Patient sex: F
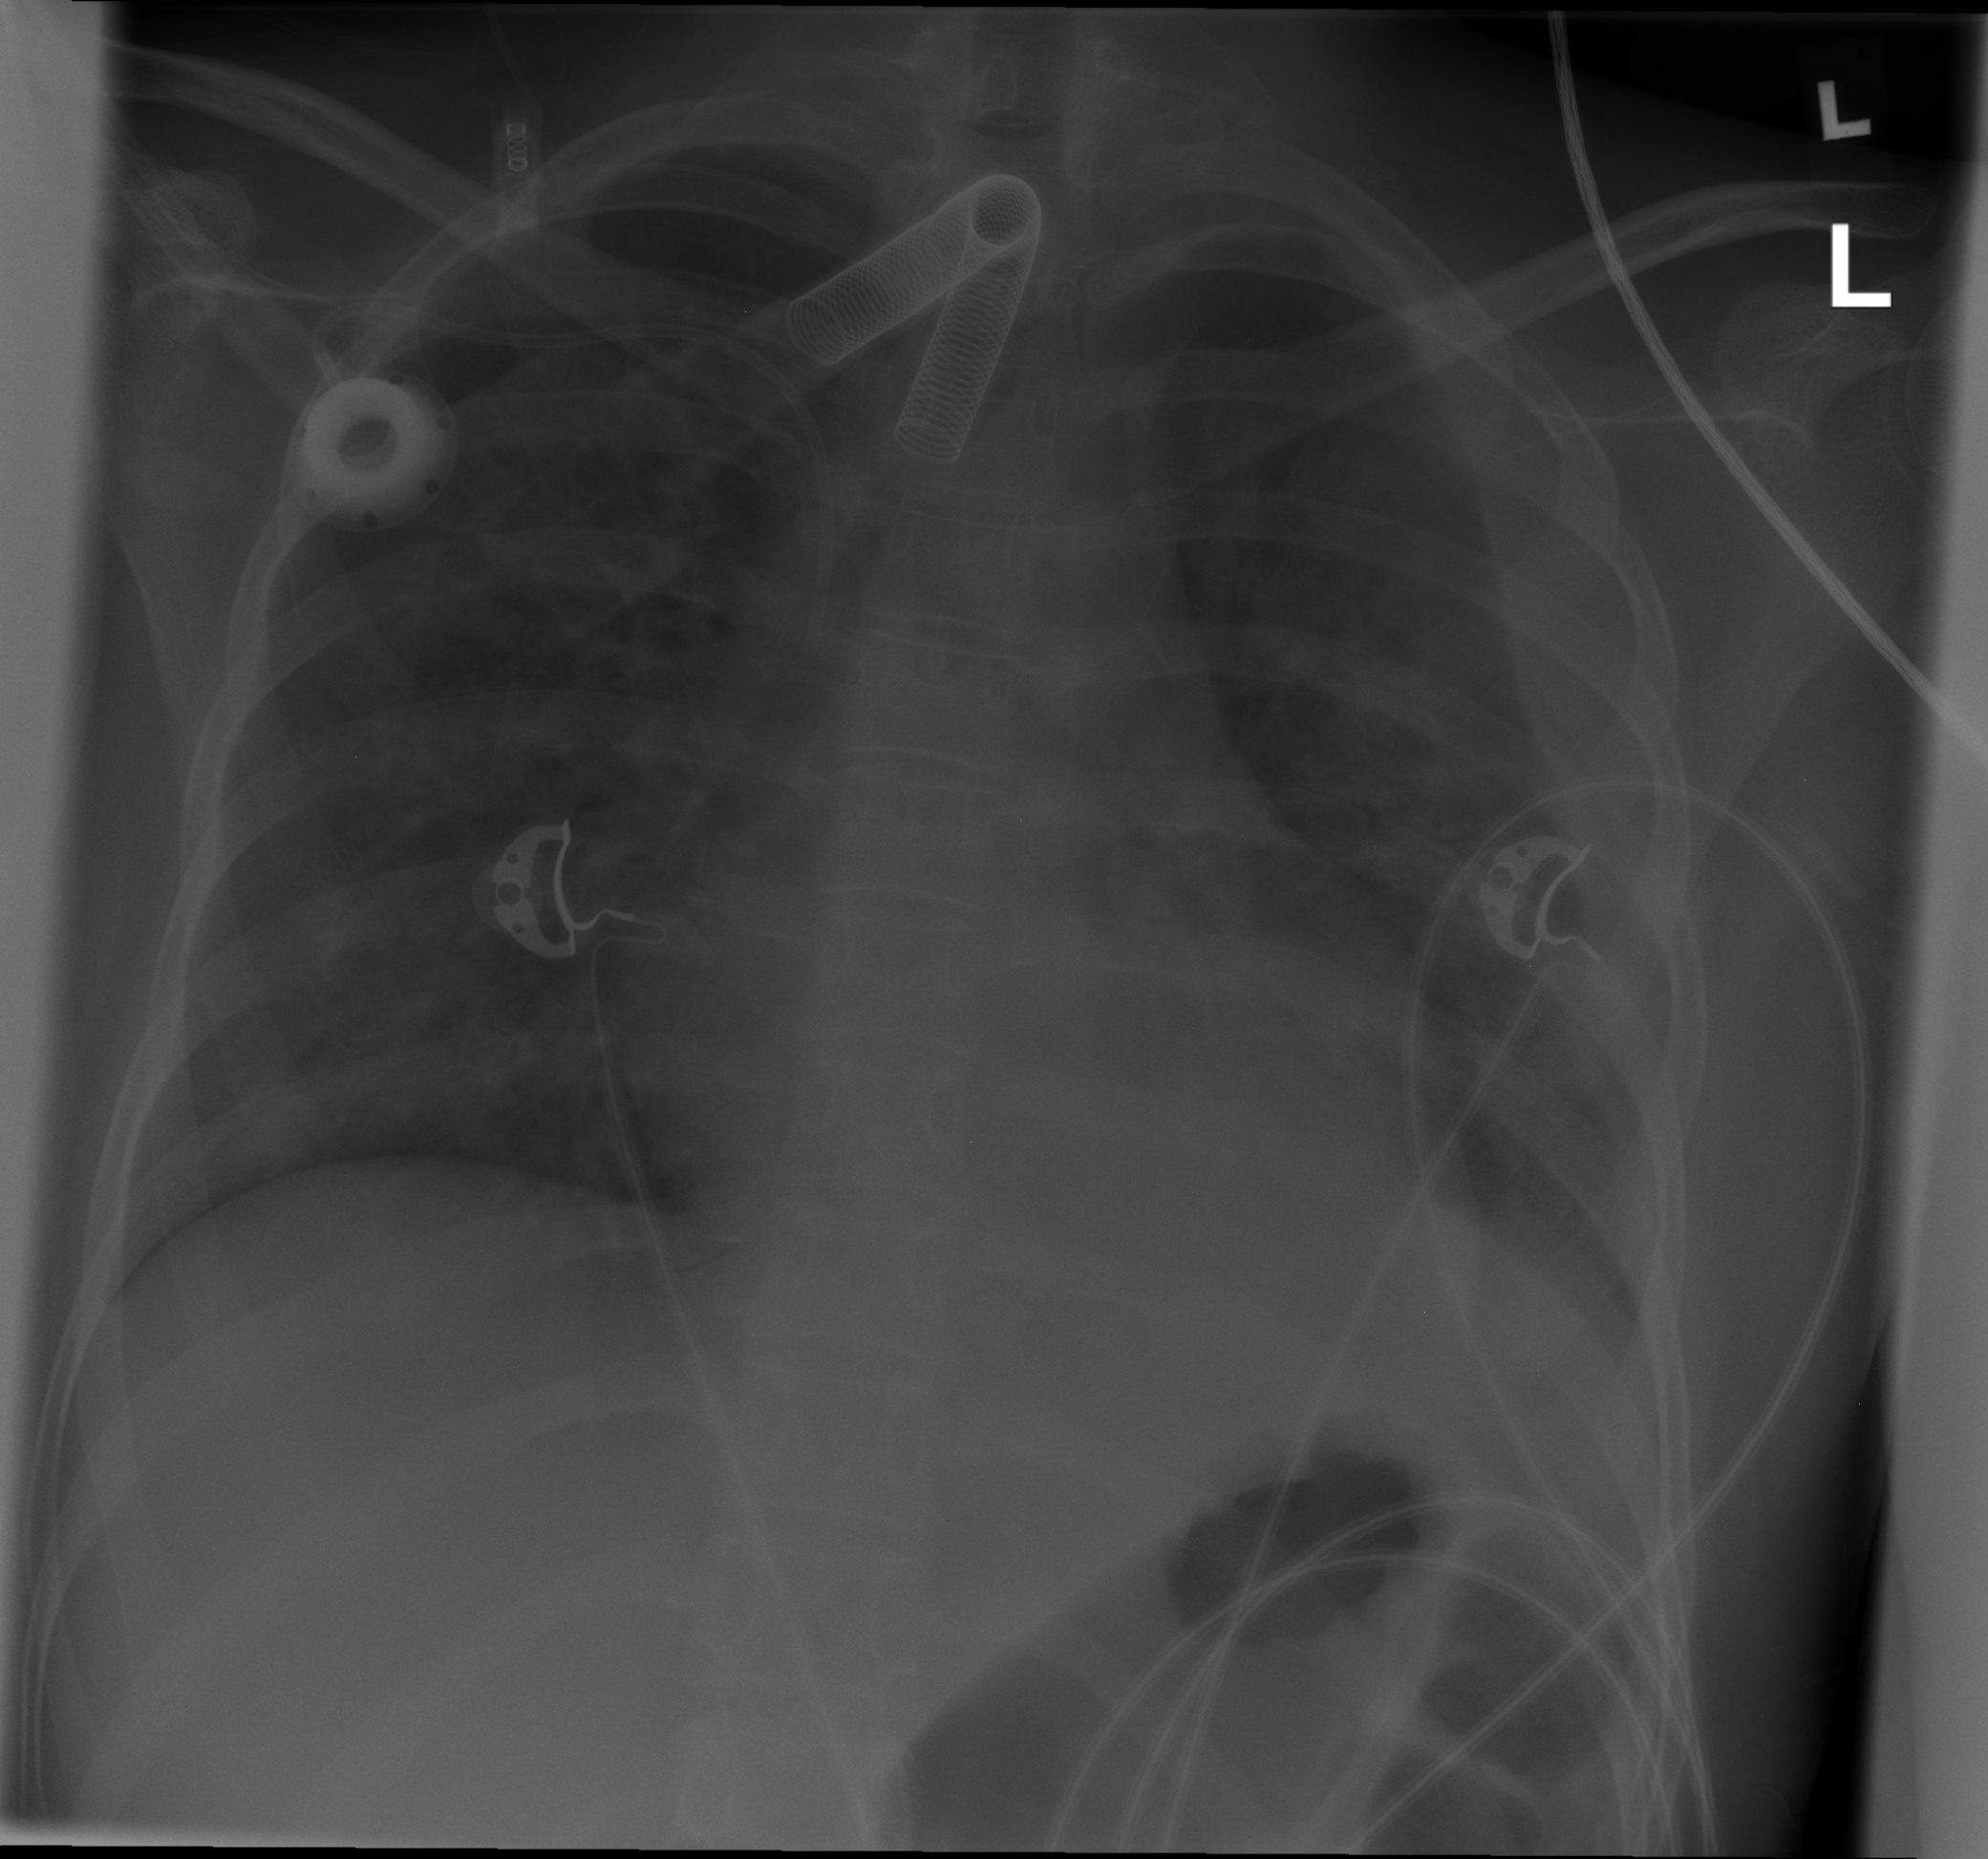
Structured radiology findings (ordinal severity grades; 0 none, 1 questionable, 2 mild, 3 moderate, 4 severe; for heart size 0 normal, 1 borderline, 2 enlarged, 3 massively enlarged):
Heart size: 0
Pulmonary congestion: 2
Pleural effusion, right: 2
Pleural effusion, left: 2
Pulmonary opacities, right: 2
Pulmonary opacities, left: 2
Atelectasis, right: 2
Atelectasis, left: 2